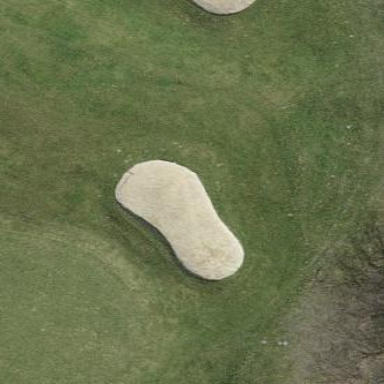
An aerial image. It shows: Golf bunker filled with sandy terrain.